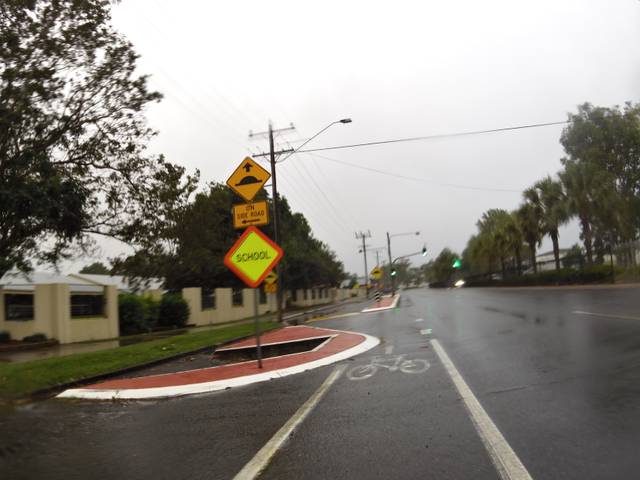
Region: Australia
Coordinates: -16.924, 145.751